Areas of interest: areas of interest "Wenzhou Theme Park Northeast Gate Parking Lot"
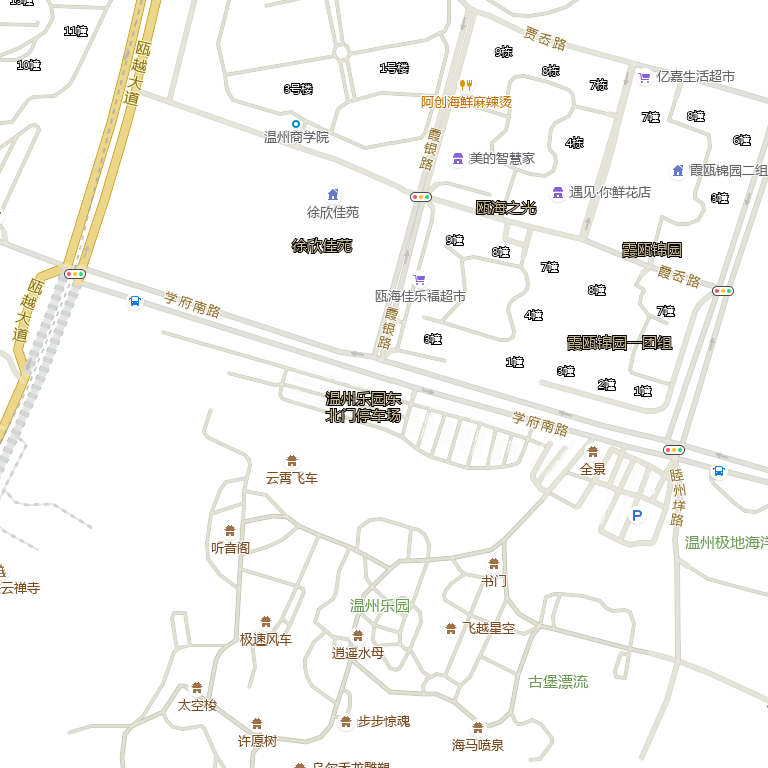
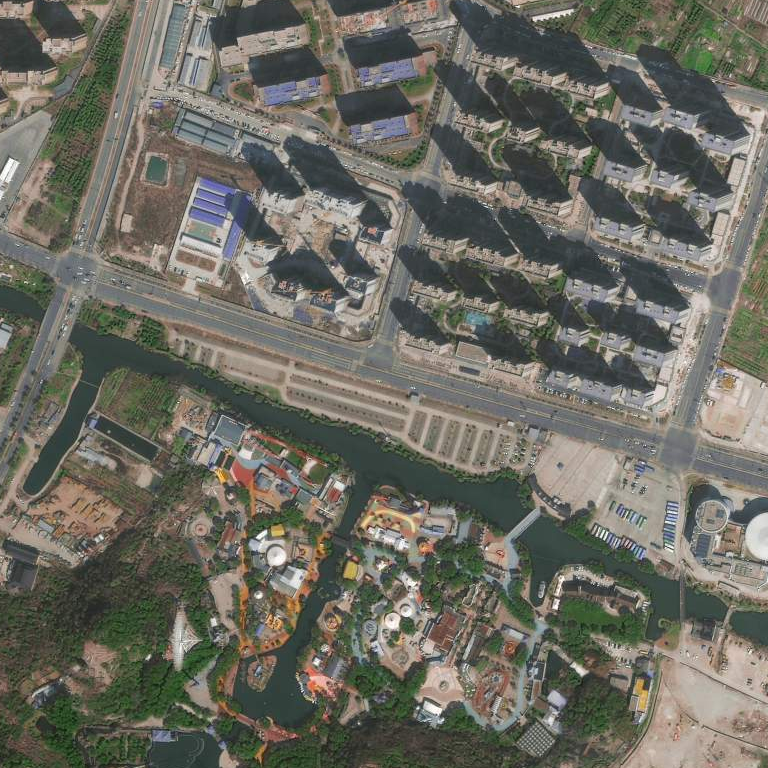